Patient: sex M, age 73
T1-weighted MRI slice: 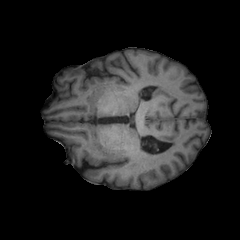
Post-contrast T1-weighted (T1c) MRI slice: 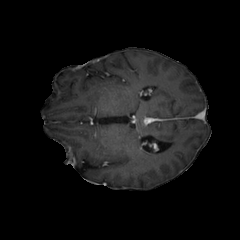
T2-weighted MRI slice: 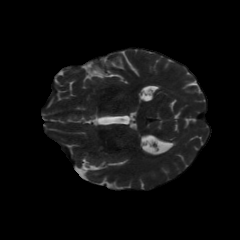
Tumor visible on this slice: no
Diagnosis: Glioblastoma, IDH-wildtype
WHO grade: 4